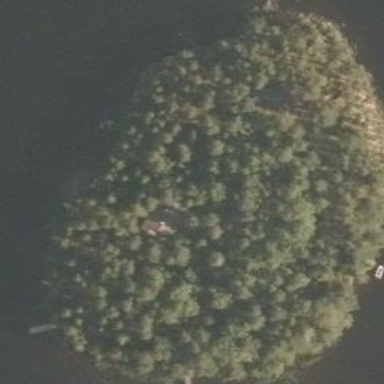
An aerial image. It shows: Island.